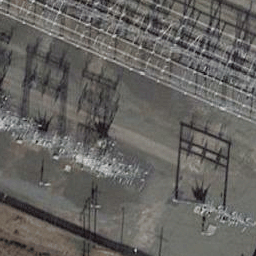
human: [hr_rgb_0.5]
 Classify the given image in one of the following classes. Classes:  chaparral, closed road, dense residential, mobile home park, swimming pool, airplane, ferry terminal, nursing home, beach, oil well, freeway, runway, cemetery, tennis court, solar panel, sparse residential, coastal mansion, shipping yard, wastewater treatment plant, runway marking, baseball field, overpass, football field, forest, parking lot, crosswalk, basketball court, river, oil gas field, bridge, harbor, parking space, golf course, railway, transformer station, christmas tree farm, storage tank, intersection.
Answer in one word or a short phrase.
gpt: transformer station